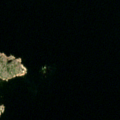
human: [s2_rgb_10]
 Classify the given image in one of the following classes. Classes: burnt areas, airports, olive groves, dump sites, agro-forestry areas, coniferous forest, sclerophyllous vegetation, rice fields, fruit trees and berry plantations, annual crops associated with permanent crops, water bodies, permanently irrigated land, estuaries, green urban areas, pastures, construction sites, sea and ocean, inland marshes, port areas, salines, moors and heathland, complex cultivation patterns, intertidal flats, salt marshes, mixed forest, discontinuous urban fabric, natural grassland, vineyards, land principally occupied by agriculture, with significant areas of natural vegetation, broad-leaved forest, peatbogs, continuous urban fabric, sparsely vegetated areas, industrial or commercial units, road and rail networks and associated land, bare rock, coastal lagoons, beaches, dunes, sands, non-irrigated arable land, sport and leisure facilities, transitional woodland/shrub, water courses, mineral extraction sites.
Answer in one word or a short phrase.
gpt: bare rock, sea and ocean